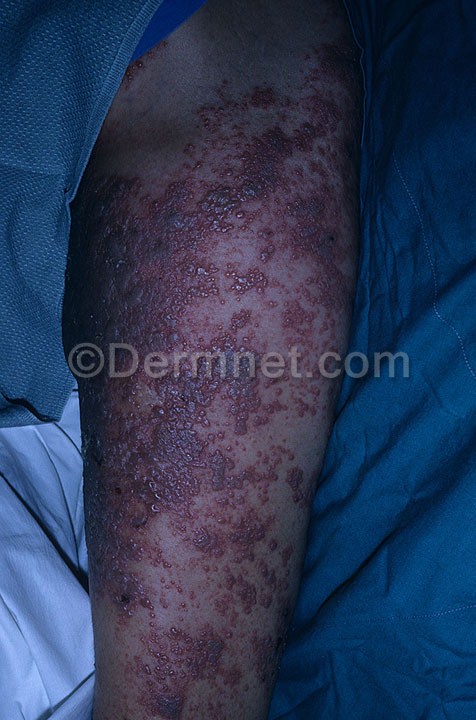
Disease: Warts Molluscum and other Viral Infections